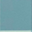
Piece: xx